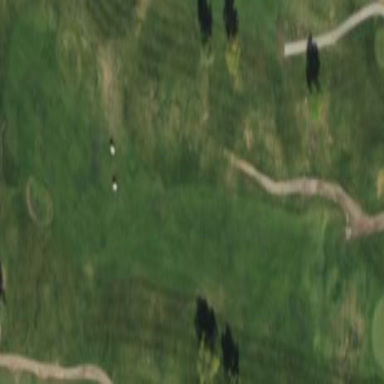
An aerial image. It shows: Grassy area designated as golf fairway.